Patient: sex M, age 71
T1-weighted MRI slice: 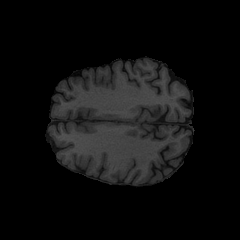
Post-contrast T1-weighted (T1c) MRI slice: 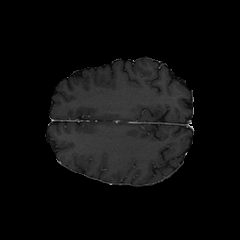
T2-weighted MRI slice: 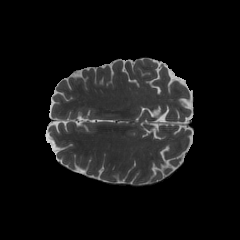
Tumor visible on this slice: no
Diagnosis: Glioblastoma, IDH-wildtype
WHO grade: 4